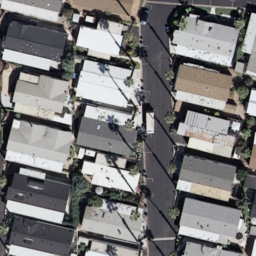
Label: residential